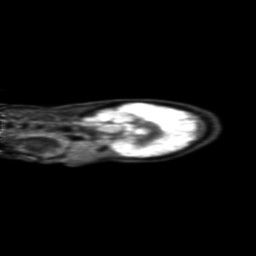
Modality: PET
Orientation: sagittal
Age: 57
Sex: female
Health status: ill